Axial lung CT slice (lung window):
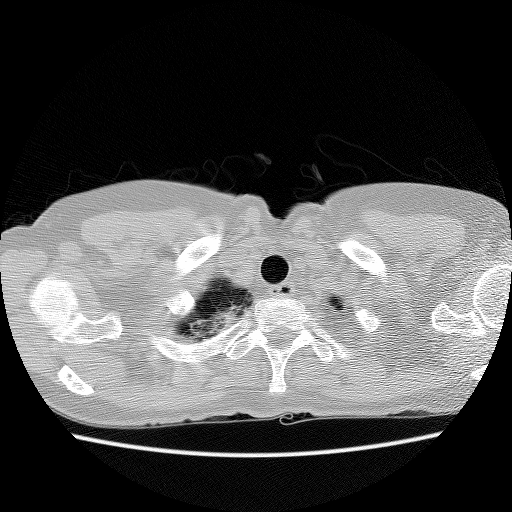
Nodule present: no